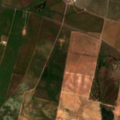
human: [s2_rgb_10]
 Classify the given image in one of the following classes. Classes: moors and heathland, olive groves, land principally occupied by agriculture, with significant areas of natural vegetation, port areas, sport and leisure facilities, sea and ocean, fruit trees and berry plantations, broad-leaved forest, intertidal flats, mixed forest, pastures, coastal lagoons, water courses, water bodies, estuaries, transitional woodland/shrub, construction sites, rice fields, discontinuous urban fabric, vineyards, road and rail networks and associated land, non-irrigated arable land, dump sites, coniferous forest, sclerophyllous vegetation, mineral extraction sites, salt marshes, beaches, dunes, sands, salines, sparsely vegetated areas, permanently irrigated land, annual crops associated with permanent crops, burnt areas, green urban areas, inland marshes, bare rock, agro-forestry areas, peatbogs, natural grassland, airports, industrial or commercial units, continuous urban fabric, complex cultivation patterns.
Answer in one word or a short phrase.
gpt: continuous urban fabric